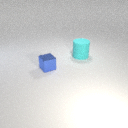
large cyan rubber cylinder behind small blue metal cube